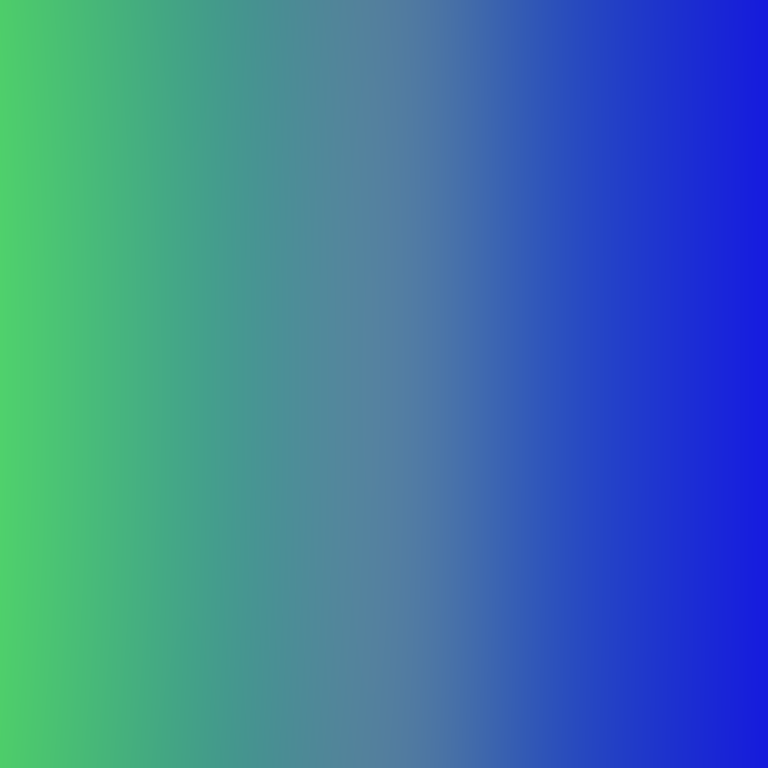
Abstract light effect, smooth gradient from vibrant green to deep blue, calm atmosphere, soft glow, no room, no furniture, no objects.